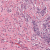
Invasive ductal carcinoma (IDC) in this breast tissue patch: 1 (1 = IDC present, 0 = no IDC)